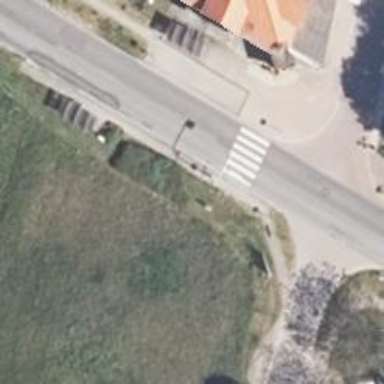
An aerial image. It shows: Uncontrolled zebra crossing on the road.